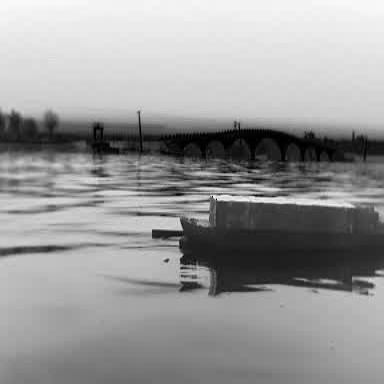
There is a fishing_boat in the infrared image.